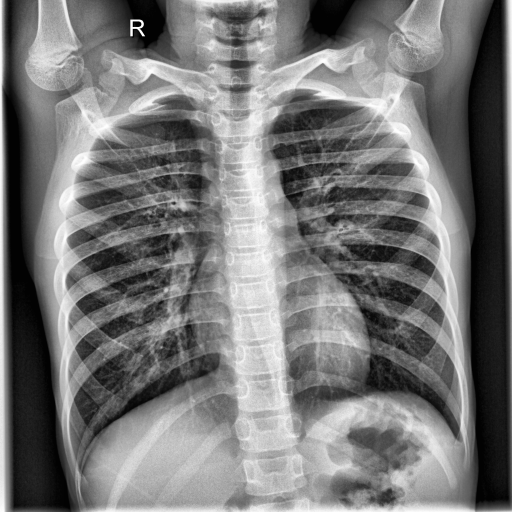
Finding: NORMAL